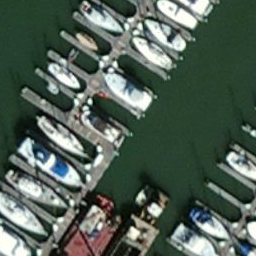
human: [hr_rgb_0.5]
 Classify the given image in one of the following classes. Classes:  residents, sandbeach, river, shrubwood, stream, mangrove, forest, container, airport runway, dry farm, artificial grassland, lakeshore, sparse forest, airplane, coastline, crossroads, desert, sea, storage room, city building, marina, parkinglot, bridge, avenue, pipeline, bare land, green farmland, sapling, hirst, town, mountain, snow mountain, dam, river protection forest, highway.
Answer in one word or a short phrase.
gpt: marina